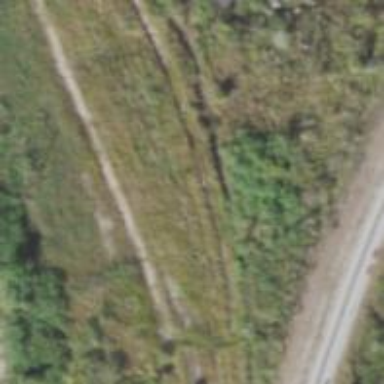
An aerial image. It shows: Abandoned railway spur.